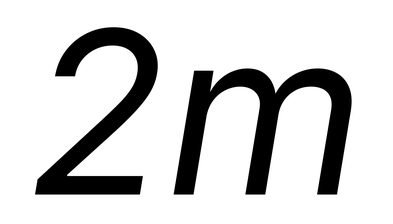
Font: Inter-Italic_Italic